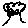
Label: tree